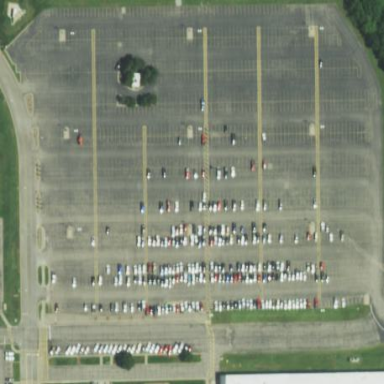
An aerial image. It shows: Parking area with surface.